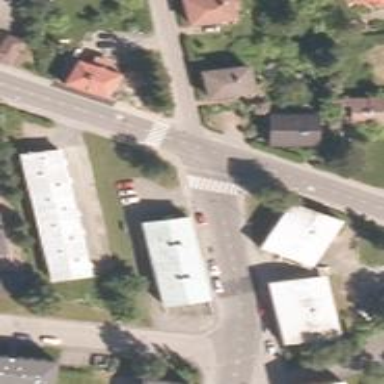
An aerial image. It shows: Marked zebra crossing on the road.